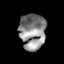
Tissue: skin
Cell type: Epithelial cells
Senescence score: 0.2318
Nuclear area (px): 927
Mean DAPI intensity: 135.666